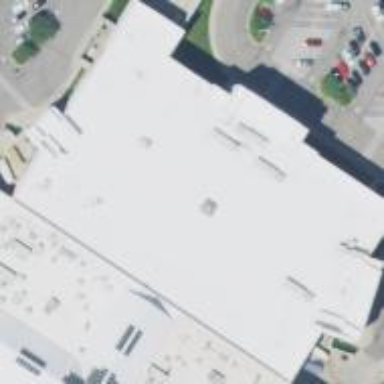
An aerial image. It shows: Department store.